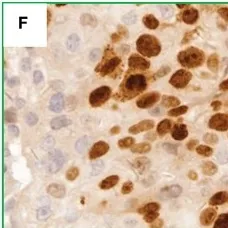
Images of Ki-67 staining indicating active cell division.
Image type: pathology (immunostaining)